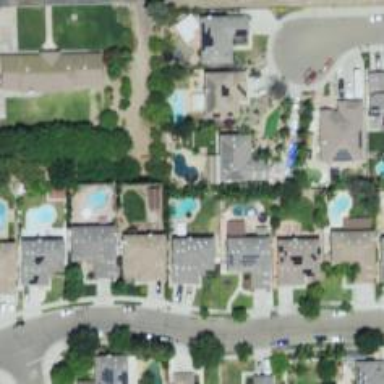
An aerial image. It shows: Outdoor inground swimming pool in leisure land.